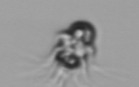
Label: Mesodinium